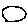
Label: circle